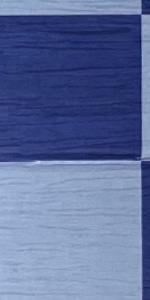
Label: Empty